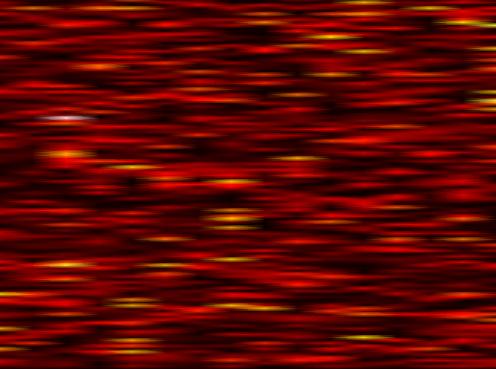
Label: OFDM